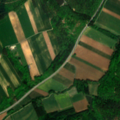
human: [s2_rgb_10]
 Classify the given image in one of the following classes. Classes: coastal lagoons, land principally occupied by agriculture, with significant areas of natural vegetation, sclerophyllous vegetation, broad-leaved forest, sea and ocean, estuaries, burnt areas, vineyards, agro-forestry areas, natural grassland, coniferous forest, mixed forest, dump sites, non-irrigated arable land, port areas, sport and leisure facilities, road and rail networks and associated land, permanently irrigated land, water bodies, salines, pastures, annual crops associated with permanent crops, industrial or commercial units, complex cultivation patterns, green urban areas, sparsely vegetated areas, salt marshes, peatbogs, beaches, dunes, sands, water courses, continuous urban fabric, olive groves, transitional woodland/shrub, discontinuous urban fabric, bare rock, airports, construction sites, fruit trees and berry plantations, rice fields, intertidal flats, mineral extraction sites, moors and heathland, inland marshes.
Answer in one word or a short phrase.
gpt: non-irrigated arable land, broad-leaved forest, coniferous forest, mixed forest